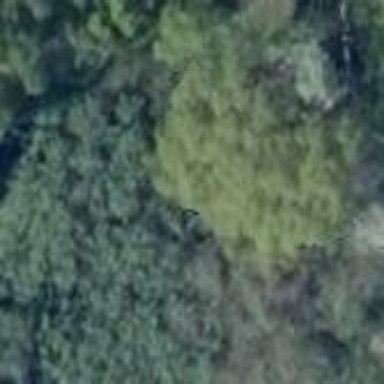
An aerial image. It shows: Deciduous scrub with broadleaved leaves.